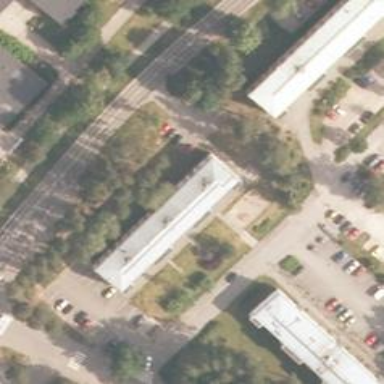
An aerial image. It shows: Terrace building.